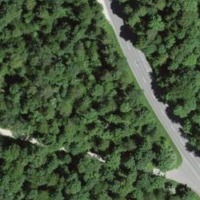
EUNIS habitat code: 41
Species observed at this site:
Vicia sepium